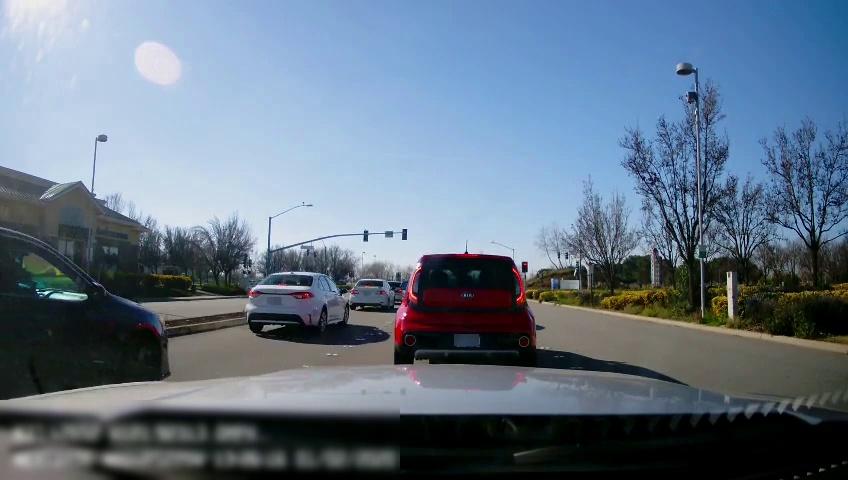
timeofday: Day
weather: Sunny
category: Drivable Space
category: Drivable Space
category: Vehicles | Car
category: Vehicles | Car
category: Vehicles | Car
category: Vehicles | Car
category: Vehicles | Car
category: Lanes | Current Lane
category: Lanes | Current Lane
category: Traffic | Lights
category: Traffic | Lights
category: Traffic | Lights